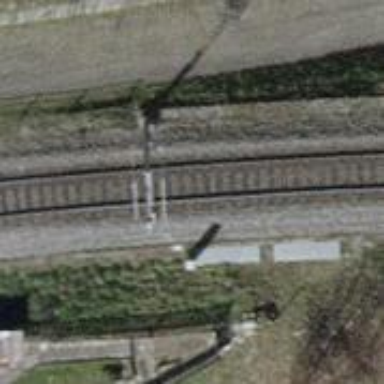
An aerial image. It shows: Railway signal.